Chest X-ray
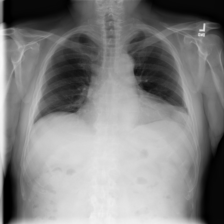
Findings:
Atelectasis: positive
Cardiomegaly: negative
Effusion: negative
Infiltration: negative
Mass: negative
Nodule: negative
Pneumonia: negative
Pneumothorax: negative
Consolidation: negative
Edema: negative
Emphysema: negative
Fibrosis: negative
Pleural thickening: negative
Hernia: negative